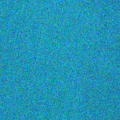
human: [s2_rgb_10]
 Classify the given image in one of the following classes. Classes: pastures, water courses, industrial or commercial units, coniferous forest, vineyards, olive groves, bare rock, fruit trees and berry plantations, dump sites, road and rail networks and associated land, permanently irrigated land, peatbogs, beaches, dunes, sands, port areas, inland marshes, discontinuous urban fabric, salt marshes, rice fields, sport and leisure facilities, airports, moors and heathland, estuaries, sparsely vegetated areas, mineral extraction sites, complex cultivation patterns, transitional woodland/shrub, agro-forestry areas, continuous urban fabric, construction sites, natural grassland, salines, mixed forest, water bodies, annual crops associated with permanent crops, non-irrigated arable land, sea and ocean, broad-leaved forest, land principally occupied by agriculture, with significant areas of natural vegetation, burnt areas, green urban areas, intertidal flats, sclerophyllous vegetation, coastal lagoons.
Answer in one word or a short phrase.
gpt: sea and ocean